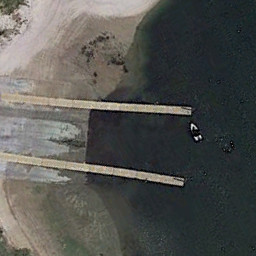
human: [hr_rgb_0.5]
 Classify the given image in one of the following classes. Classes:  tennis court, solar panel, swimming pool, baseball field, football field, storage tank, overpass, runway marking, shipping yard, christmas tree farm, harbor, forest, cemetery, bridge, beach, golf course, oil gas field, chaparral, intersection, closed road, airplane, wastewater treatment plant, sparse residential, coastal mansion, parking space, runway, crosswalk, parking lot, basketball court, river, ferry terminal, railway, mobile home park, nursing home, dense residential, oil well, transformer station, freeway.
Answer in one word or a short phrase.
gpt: ferry terminal